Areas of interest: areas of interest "Economic Daily Newspaper Group"
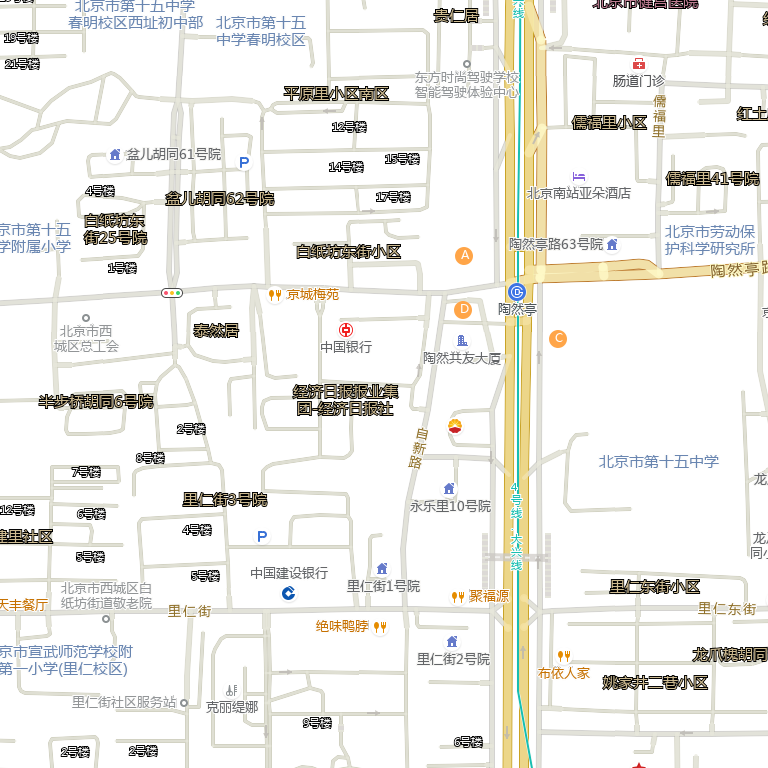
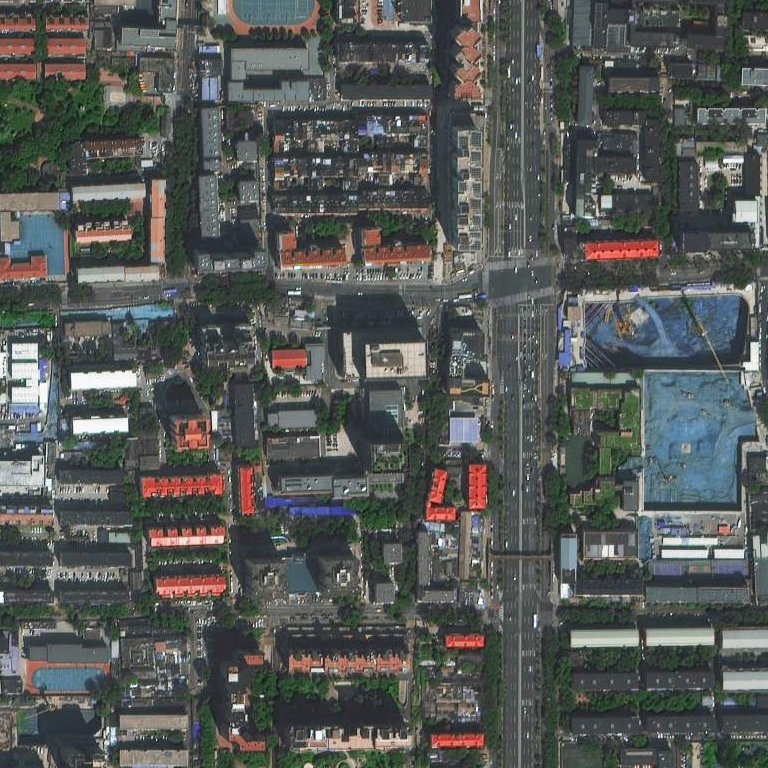